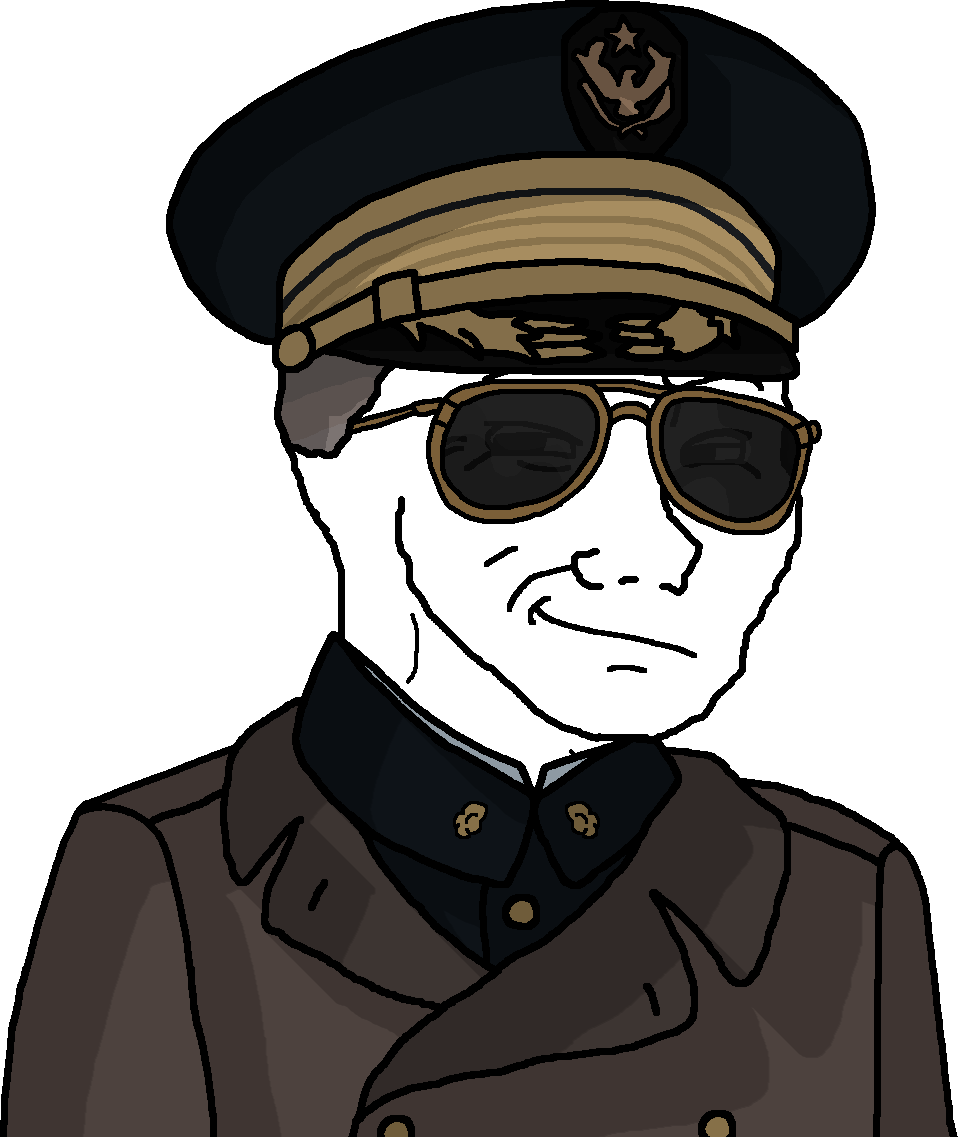
Label: 5_Smugjak